Question: I am unable to add the files to the staging area. Whenever I try to do this, I get a bunch of errors. Please have a look at the following figure and kindly tell me what's the problem here and how may I solve this? I have searched alot but wasn't able to find the answer.

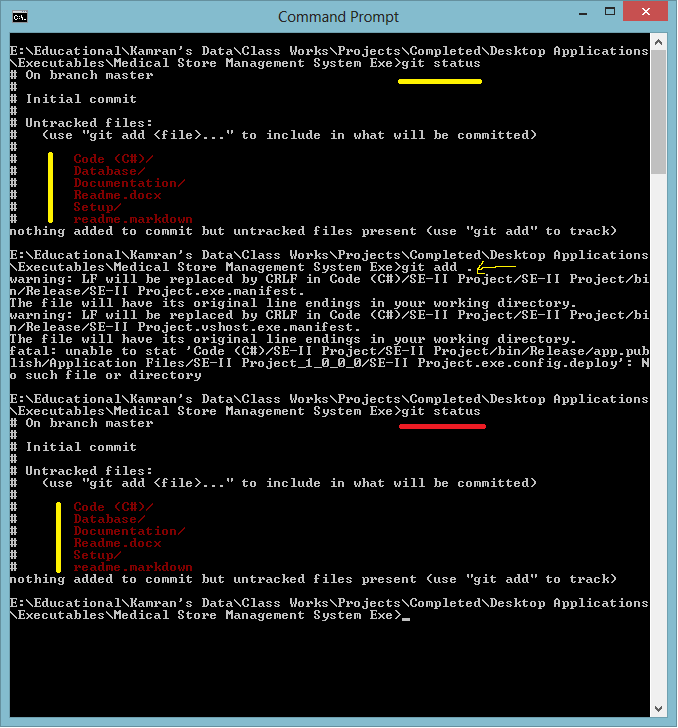
Answer: Perhaps you're running into the windows long path issue? Take a look at this question and answers: <URL>